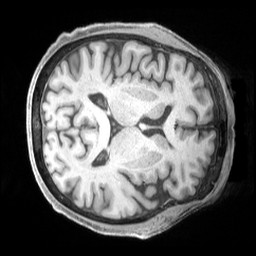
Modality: T1w
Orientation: axial
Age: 69
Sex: female